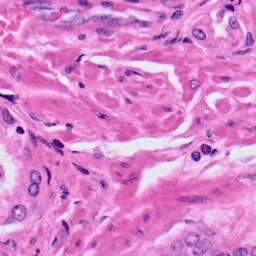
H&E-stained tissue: Prostate